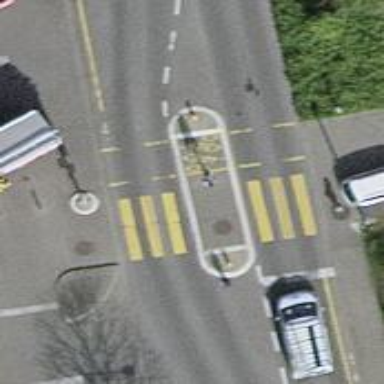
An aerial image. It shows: Road with traffic signals.